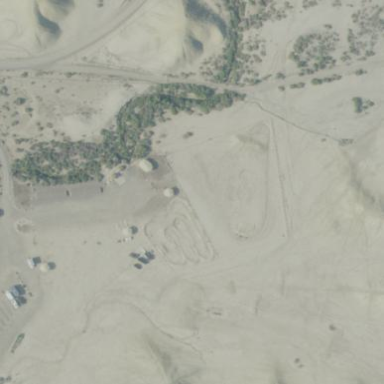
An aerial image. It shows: Basic campsite located within parking area.